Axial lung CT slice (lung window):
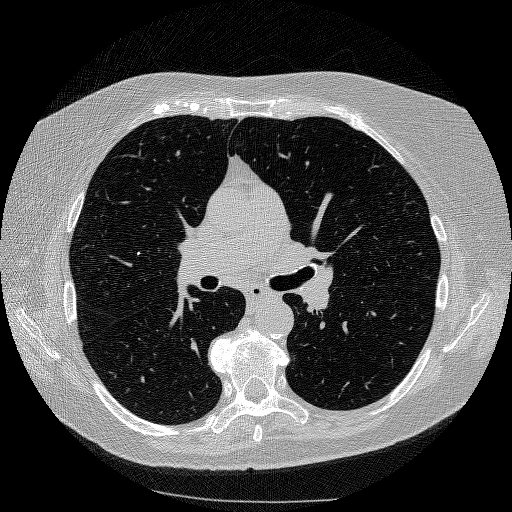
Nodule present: no